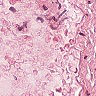
Metastatic tissue present: no